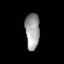
Tissue: lung
Cell type: Endothelial cells
Senescence score: 0.2069
Nuclear area (px): 508
Mean DAPI intensity: 158.134